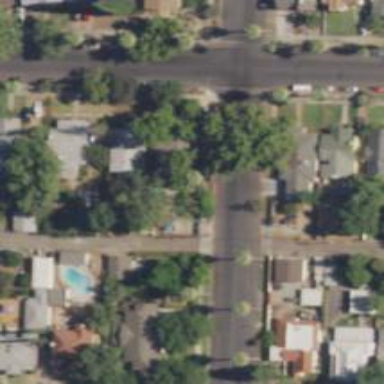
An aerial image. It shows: Alley classified as service road.